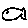
Label: fish